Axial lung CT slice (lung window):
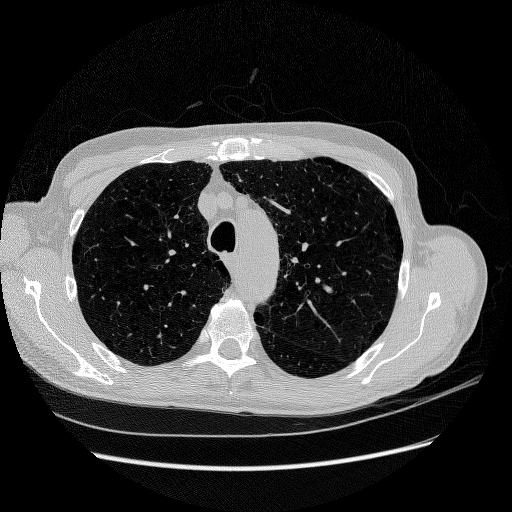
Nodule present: no